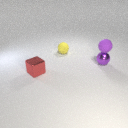
small yellow rubber sphere to the left of small purple metal sphere